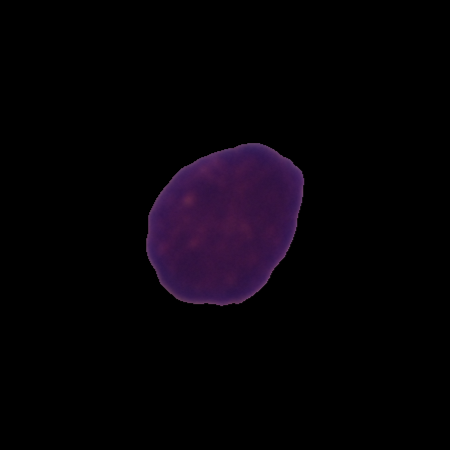
Label: healthy